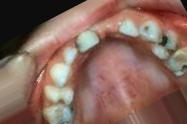
Condition: Caries